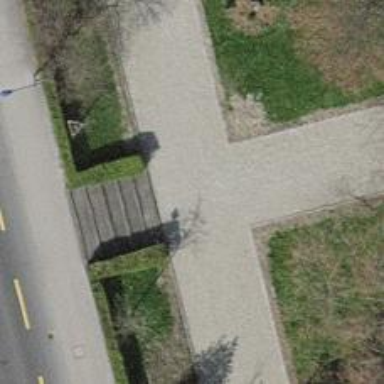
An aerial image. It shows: Footway with fine gravel surface.